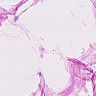
Metastatic tissue present: no